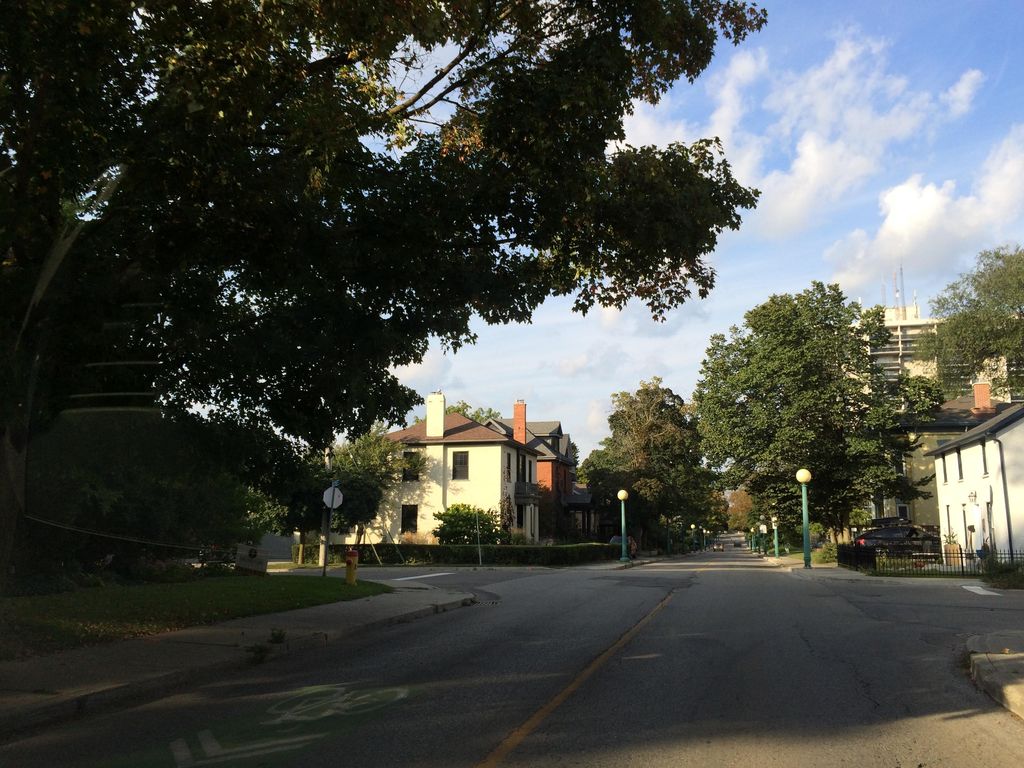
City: kitchener-waterloo